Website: walmart
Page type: payment
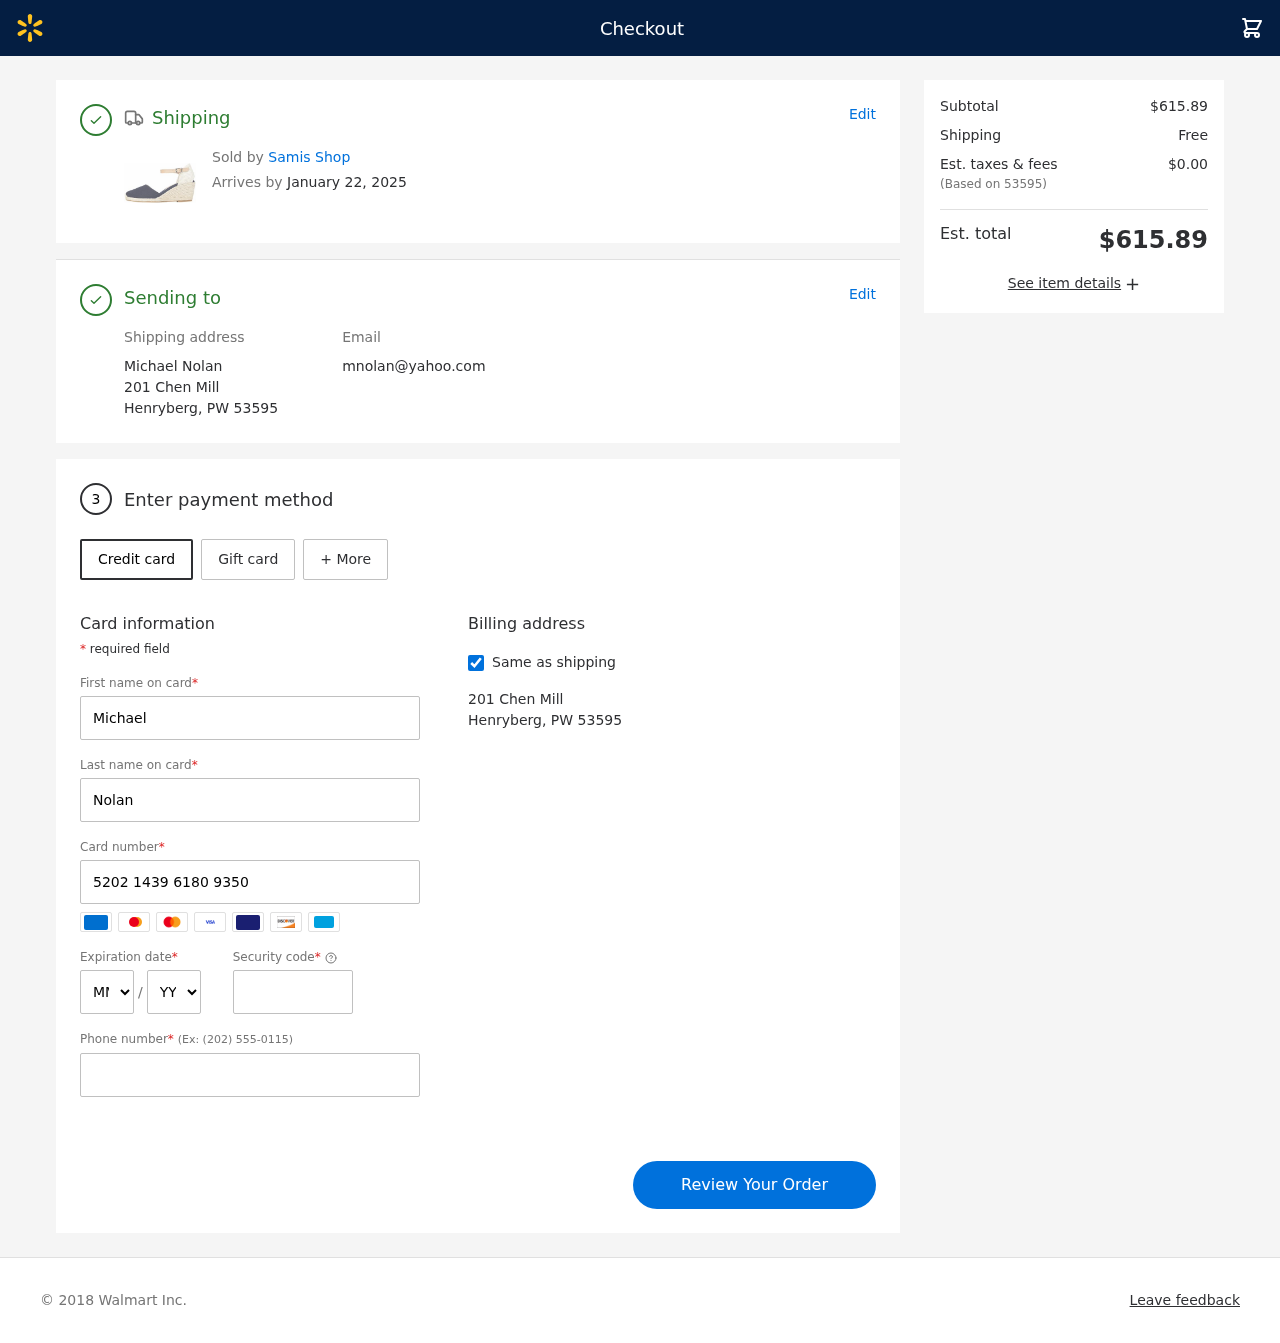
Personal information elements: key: PII_CARD_CVV
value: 255
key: PII_CARD_EXPIRY_MONTH
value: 03
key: PII_CARD_EXPIRY_YEAR
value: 26
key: PII_CARD_NUMBER
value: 5202 1439 6180 9350
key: PII_CITY_STATE_ZIP
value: Henryberg, PW 53595
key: PII_EMAIL
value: mnolan@yahoo.com
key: PII_FIRSTNAME
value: Michael
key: PII_FULLNAME
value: Michael Nolan
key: PII_LASTNAME
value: Nolan
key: PII_PHONE
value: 2662033109
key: PII_POSTCODE
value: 53595
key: PII_STREET
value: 201 Chen Mill
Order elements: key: ORDER_DELIVERY_DATE
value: January 22, 2025
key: ORDER_SUBTOTAL
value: $615.89
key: ORDER_SHIPPING_COST
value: Free
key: ORDER_TAX
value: $0.00
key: ORDER_TOTAL
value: $615.89